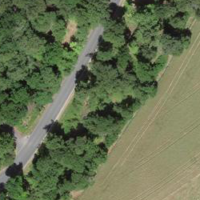
EUNIS habitat code: 44
Species observed at this site:
Melittis melissophyllum